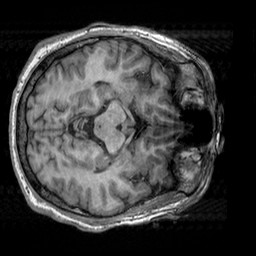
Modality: T1w
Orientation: axial
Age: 33
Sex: male
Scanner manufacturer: siemens
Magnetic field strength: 3 T
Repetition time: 2.3 s
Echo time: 0.00303 s